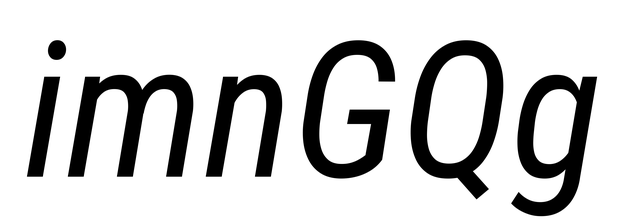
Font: Roboto-Italic_Condensed_Italic